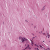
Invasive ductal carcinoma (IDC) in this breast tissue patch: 0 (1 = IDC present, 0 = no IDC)